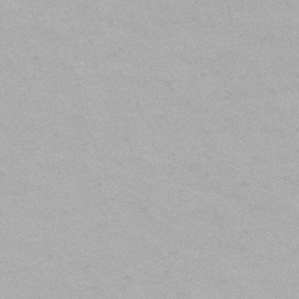
Label: frost